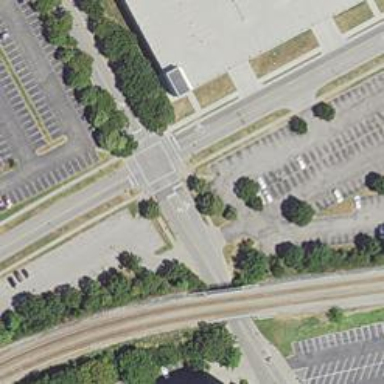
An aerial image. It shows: Marked road crossing.